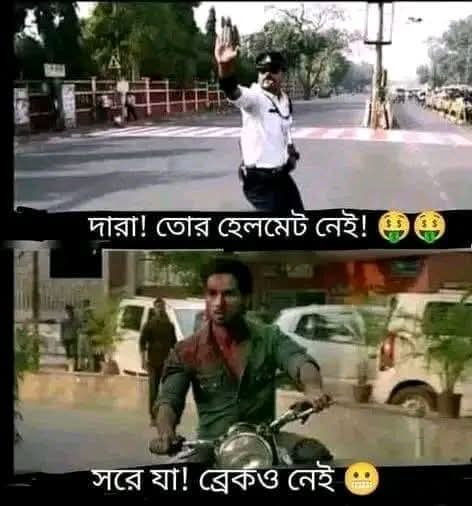
Text: দারা! তোর হেলমেট নেই!
সরে যা! ব্রেকও নেই
Label: Non Hate